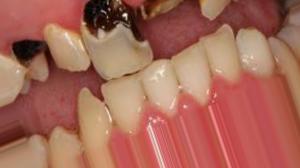
Condition: Caries